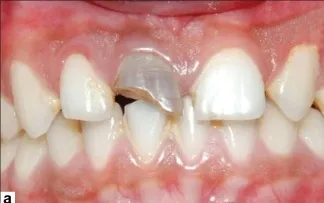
Pre-operative photograph showing discolored maxillary right central incisor.
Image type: medical_photograph (other_medical_photograph)